Question: I want to write a function that takes a nested json object and writes a 'path' array in each of objects that denote the "path" or hierarchy of the object itself. the 'path' array should be populated by the 'id' of the parent nodes. the limits array objects should have a path and since they don't have an id, an enumarated key is given to them based on the index in that array. my attempt is below however I am not getting the correct path at certain nth levels down.
'''
let nestedObject = {
"name":"bob",
"root_rule":{
"id":0,
"limits":[
{
"value":0
}
],
"rules":[
{
"id":15,
"limits":[
],
"rules":[
]
},
{
"id":16,
"limits":[
{
"value":25000000
},
{
"value":50001
},
{
"value":25000001
}
],
"rules":[
{
"id":20,
"limits":[
{
"value":0
}
],
"rules":[
{
"id":21,
"limits":[
],
"rules":[
]
}
]
}
]
}
]
}
}
function encodeNestedPath(nestedJson, pathList, type, parent = null) {
// process rood node
if ((typeof nestedJson) == 'object') {
if(nestedJson && nestedJson.condition && nestedJson.condition.name === 'ROOT') {
nestedJson['path'] = [String(nestedJson['id'])];
}
if(nestedJson.limits) {
encodeNestedPath(nestedJson.limits, nestedJson['path'], 'limits', nestedJson['id']);
}
if(nestedJson.rules) {
encodeNestedPath(nestedJson.rules, nestedJson['path'], 'rules', nestedJson['id']);
}
}
// traverse children nodes
if (Array.isArray(nestedJson)) {
for (const [i, element] of nestedJson.entries()) {
element['path'] = [];
if(String(parent)) {
element['path'].push(String(parent))
}
let parentId
if(!element.hasOwnProperty('id')) {
element['path'].push(type+'_'+i)
pathList = null
} else {
element['path'].push(String(element['id']))
parentId = element['id']
}
if(element.limits) {
encodeNestedPath(element.limits, element['path'], 'limits', parentId);
}
if(element.rules) {
encodeNestedPath(element.rules, element['path'], 'rules', parentId);
}
}
}
}
encodeNestedPath(nestedObject['root_rule'], null, null, null)
console.log(JSON.stringify(nestedObject['root_rule'], null, 4))
'''
Desiring output is like this.

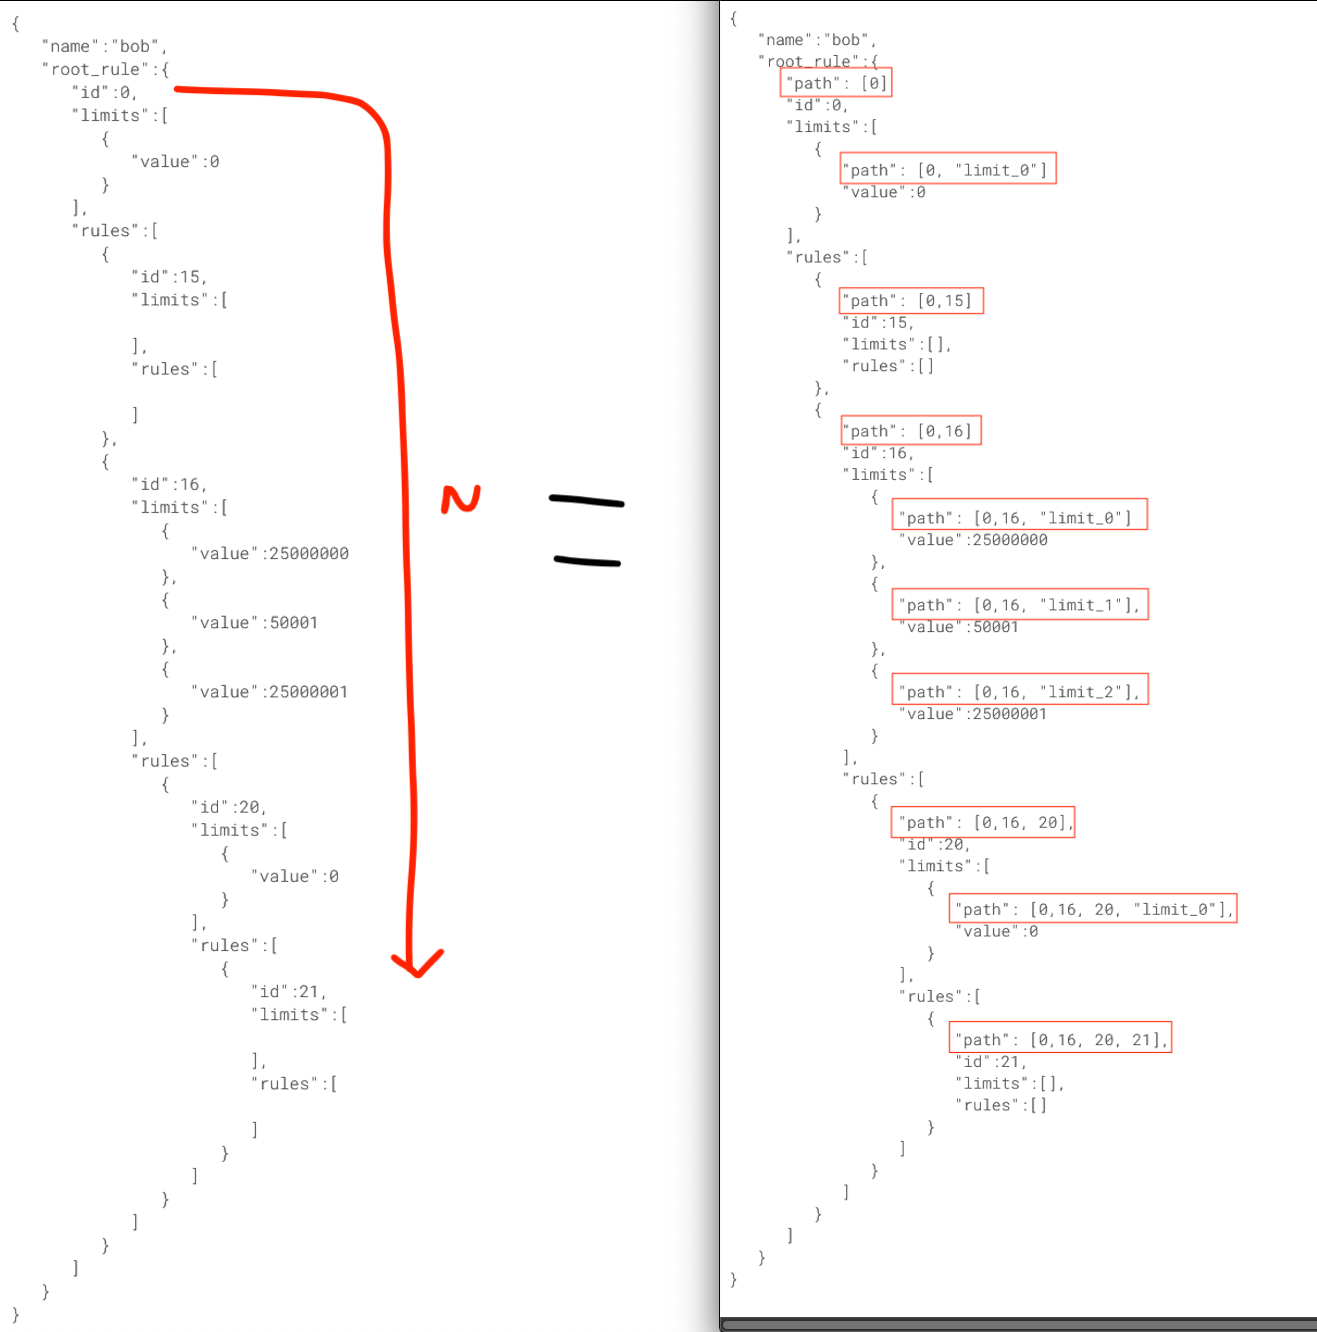
Answer: One of the issues in your function is that you don't do anything useful with the 'pathList' argument. Instead, you start building a path from scratch with:
'''
nestedJson['path'] = [String(nestedJson['id'])];
'''
and with:
'''
element['path'] = [];
'''
where the latter is followed by a single push.
In essence all your 'path' properties are set to arrays of length 1.
Here is an implementation that iterates through the object hierarchy (without special treatment for hardcoded properties like 'limits' or 'rules') and applies the logic you described:
'''
function encodeNestedPath(obj, pathList=[], parentKey) {
if (Array.isArray(obj)) {
// remove plural and append underscore
parentKey = parentKey !== undefined ? parentKey.replace(/s?$/, "_") : "";
obj.forEach((elem, i) => encodeNestedPath(elem, pathList, parentKey + i));
} else if (Object(obj) === obj) {
if ("id" in obj) parentKey = obj.id;
if (parentKey !== undefined) pathList = pathList.concat(parentKey);
if (pathList.length) obj.path = pathList
for (let prop in obj) encodeNestedPath(obj[prop], pathList, prop);
}
}
// object from the question:
let nestedObject = {"name": "bob","root_rule":{"id":0,"limits":[{"value":0}],"rules":[{"id":15,"limits":[],"rules":[]},{"id":16,"limits":[{"value":25000000},{"value":50001},{"value":25000001}],"rules":[{"id":20,"limits":[{"value":0}],"rules":[{"id":21,"limits":[],"rules":[]}]}]}]}};
encodeNestedPath(nestedObject);
console.log(nestedObject);
'''